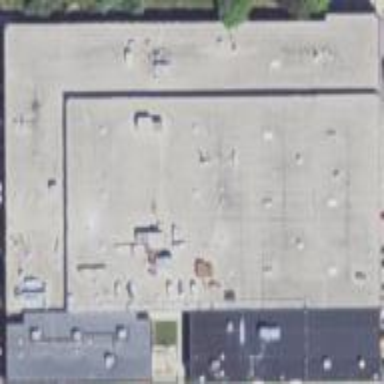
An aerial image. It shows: Industrial building.